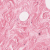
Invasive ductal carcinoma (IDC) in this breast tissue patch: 0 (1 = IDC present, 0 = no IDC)